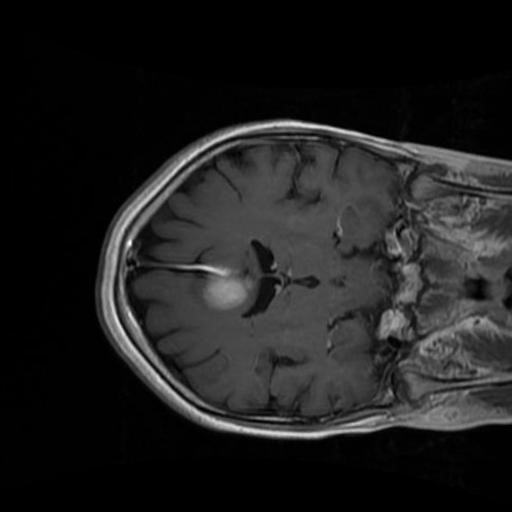
Label: brain_menin